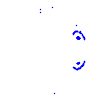
Particle: kaon